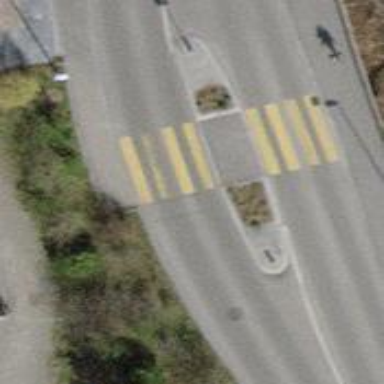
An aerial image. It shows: Uncontrolled zebra crossing with pedestrian island.